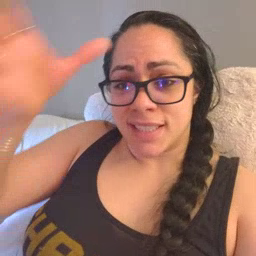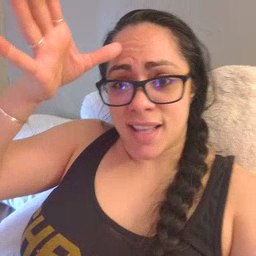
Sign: dad